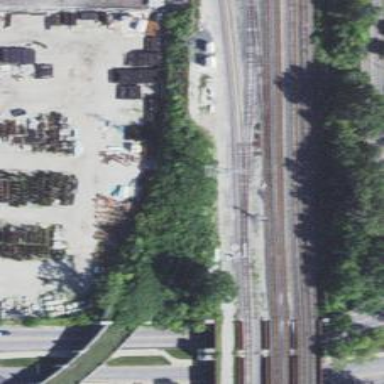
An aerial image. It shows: Abandoned railway.